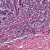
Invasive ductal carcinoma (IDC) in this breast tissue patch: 1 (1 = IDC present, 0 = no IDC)